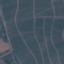
Label: PermanentCrop